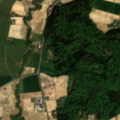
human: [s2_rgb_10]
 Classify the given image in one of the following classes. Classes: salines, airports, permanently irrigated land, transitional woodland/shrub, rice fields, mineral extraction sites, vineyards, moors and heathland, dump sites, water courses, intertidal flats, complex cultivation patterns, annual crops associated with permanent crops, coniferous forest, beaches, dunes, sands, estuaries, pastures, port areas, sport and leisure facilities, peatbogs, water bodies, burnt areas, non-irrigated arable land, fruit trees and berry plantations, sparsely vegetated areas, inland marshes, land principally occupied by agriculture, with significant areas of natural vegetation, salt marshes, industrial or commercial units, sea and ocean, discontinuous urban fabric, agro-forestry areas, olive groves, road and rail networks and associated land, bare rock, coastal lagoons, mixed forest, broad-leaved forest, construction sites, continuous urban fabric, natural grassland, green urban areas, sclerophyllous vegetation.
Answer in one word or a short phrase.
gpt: non-irrigated arable land, complex cultivation patterns, broad-leaved forest